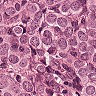
Metastatic tissue present: yes